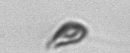
Label: Cryptophyta